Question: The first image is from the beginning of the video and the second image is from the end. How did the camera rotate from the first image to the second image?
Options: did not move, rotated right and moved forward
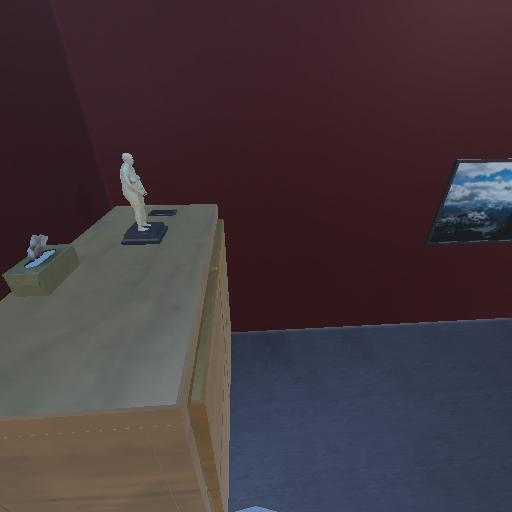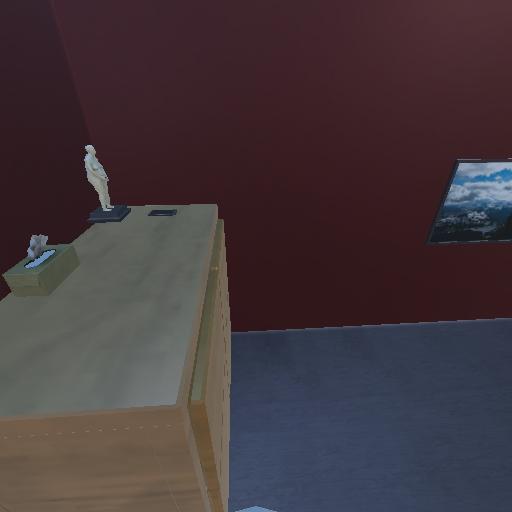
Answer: did not move